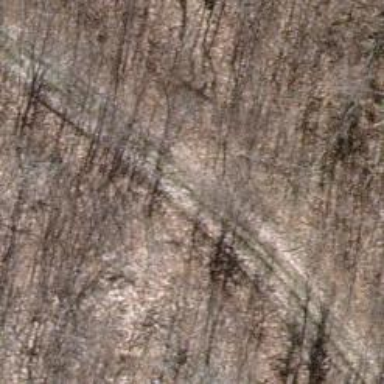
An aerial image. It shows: Gravel track with grade2 tracktype.